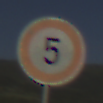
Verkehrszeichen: Geschwindigkeit5
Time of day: MorningAfternoon
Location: Outdoor (RoadRail)
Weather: PartlyCloudy
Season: NotSpecified
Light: Natural